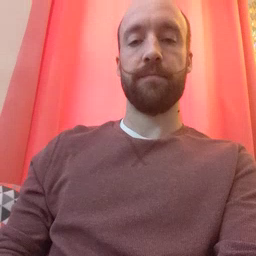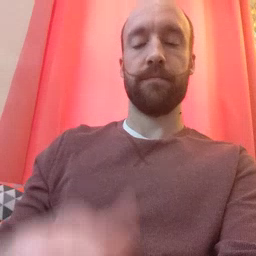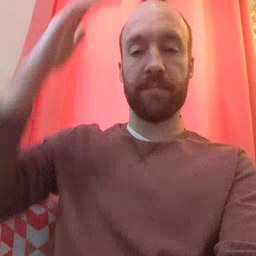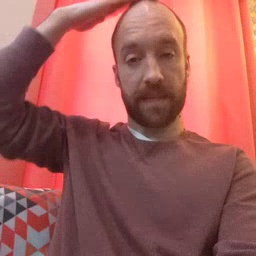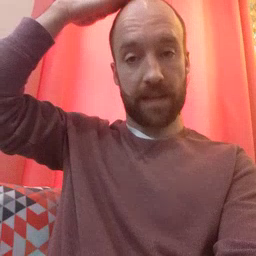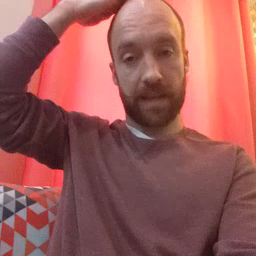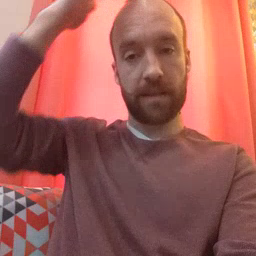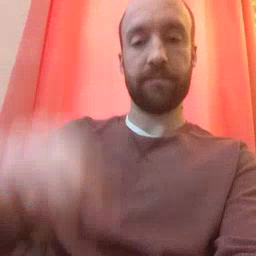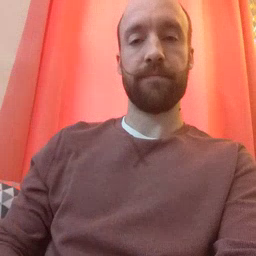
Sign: hat